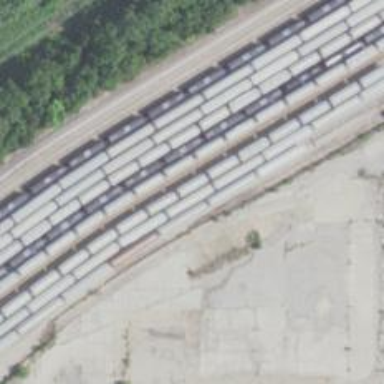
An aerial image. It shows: Railway yard in service.